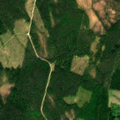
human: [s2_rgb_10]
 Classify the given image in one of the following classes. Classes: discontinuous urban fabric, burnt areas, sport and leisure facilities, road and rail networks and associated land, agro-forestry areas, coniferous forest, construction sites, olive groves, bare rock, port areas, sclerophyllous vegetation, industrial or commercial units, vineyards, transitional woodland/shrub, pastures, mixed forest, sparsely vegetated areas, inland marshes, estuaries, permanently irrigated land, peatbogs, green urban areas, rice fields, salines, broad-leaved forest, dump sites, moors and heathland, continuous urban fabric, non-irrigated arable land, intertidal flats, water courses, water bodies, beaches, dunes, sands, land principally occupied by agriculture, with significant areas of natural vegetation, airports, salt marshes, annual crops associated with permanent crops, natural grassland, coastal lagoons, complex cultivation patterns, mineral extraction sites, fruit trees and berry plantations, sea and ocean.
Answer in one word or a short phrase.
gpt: coniferous forest, mixed forest